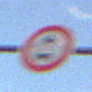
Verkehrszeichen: VerbotKraftfahrzeuge
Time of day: SunriseSunset
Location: Outdoor (Nature)
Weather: PartlyCloudy
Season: NotSpecified
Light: Natural